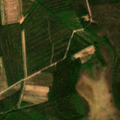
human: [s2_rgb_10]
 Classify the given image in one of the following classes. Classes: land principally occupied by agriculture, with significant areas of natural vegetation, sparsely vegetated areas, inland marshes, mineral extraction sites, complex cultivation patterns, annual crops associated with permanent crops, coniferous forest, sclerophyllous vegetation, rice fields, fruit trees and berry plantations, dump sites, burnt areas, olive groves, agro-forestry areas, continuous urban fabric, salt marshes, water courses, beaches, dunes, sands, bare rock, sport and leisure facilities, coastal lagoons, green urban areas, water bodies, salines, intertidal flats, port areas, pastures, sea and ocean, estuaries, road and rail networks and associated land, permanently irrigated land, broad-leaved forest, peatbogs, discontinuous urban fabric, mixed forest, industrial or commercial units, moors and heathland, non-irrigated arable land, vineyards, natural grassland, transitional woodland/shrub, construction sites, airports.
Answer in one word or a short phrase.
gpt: coniferous forest, mixed forest, transitional woodland/shrub, peatbogs